Field crop: maize
Growth stage: 2
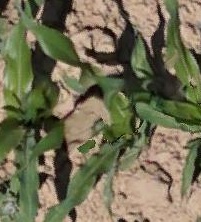
Species: maize